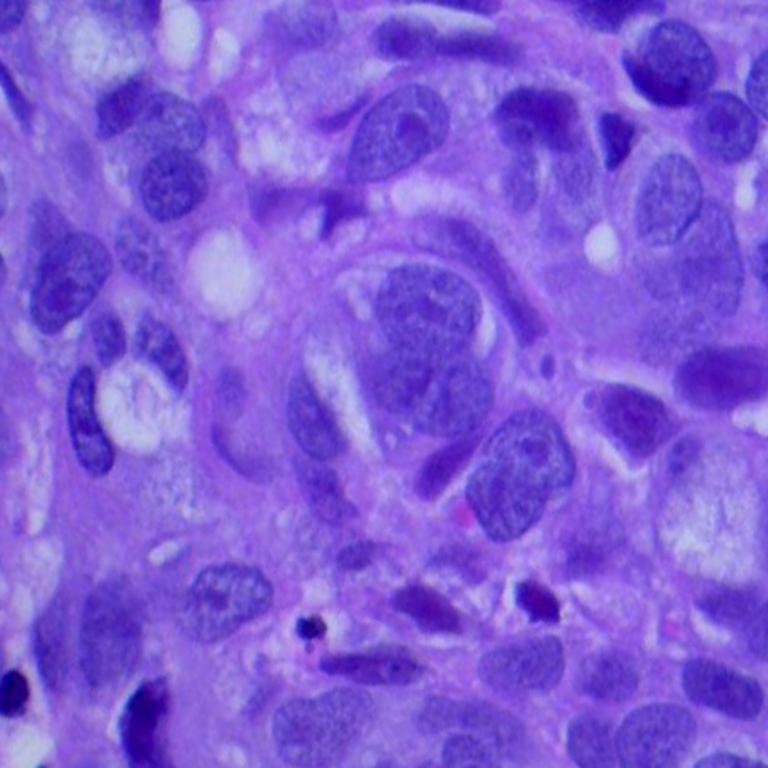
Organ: lung
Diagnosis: squamous carcinomas